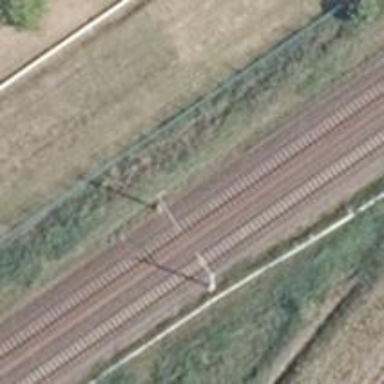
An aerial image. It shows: Catenary mast for power lines.